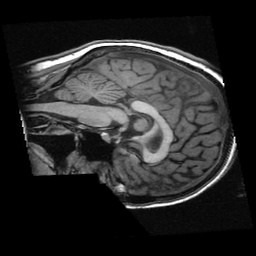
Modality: T1w
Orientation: sagittal
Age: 21
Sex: female